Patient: sex F, age 56
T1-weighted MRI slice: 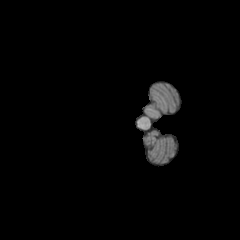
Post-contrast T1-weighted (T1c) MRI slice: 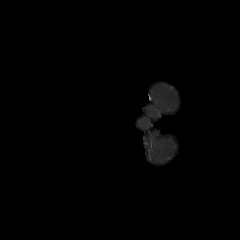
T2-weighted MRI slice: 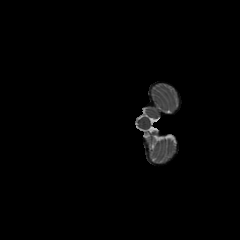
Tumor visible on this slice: no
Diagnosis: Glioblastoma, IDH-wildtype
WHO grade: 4